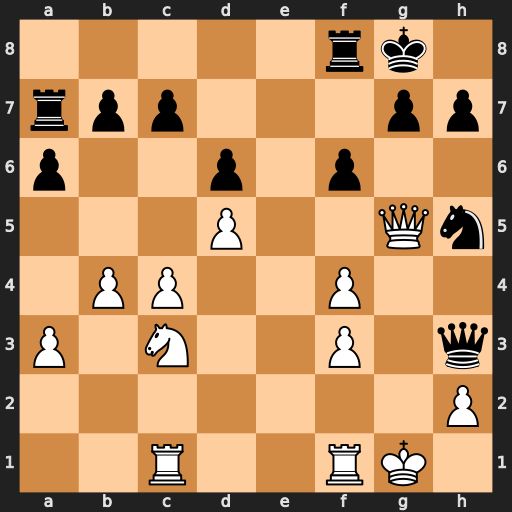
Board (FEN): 5rk1/rpp3pp/p2p1p2/3P2Qn/1PP2P2/P1N2P1q/7P/2R2RK1
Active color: w
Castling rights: -
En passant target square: -
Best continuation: Qg4 Nxf4 Qxf4